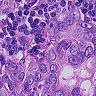
Metastatic tissue present: yes